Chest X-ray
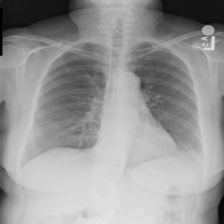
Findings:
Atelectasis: negative
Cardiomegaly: negative
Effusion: negative
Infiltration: negative
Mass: negative
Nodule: negative
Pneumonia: negative
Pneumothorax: negative
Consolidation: negative
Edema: negative
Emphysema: negative
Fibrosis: negative
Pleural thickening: negative
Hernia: negative